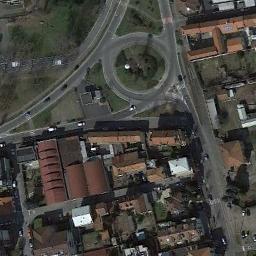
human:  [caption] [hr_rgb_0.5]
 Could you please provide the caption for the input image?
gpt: The roundabout is on the grass next to buildings .

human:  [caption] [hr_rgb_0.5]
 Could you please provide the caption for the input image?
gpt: There are many buildings of different shapes and sizes around the roundabout .

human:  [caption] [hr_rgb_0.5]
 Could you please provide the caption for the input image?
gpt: The roundabout connects three roads and a residential area is next to the roundabout .

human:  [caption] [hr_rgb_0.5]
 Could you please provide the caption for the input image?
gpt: There are several moving vehicles on the road at the roundabout, Many buildings and some trees and a few lawns around the roundabout .

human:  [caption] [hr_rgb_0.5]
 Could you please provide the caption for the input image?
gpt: There are some brown buildings and green lawns around the roundabout .